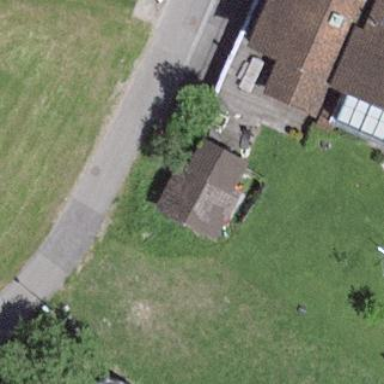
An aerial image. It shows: Shed.